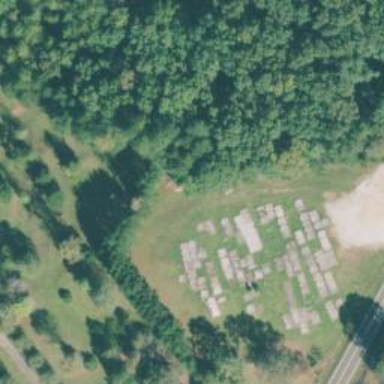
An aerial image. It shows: Grave yard.